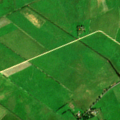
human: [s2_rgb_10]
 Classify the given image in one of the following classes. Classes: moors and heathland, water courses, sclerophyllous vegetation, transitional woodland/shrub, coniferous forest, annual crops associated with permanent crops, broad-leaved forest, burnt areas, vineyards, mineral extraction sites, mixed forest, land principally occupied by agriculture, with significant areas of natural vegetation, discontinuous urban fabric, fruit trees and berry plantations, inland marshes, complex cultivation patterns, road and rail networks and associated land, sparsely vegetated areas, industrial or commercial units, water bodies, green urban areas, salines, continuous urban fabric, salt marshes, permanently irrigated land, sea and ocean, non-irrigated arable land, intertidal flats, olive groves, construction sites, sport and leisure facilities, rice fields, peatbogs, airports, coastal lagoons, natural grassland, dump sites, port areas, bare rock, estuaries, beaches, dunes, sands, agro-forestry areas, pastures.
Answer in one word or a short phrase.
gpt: pastures, complex cultivation patterns